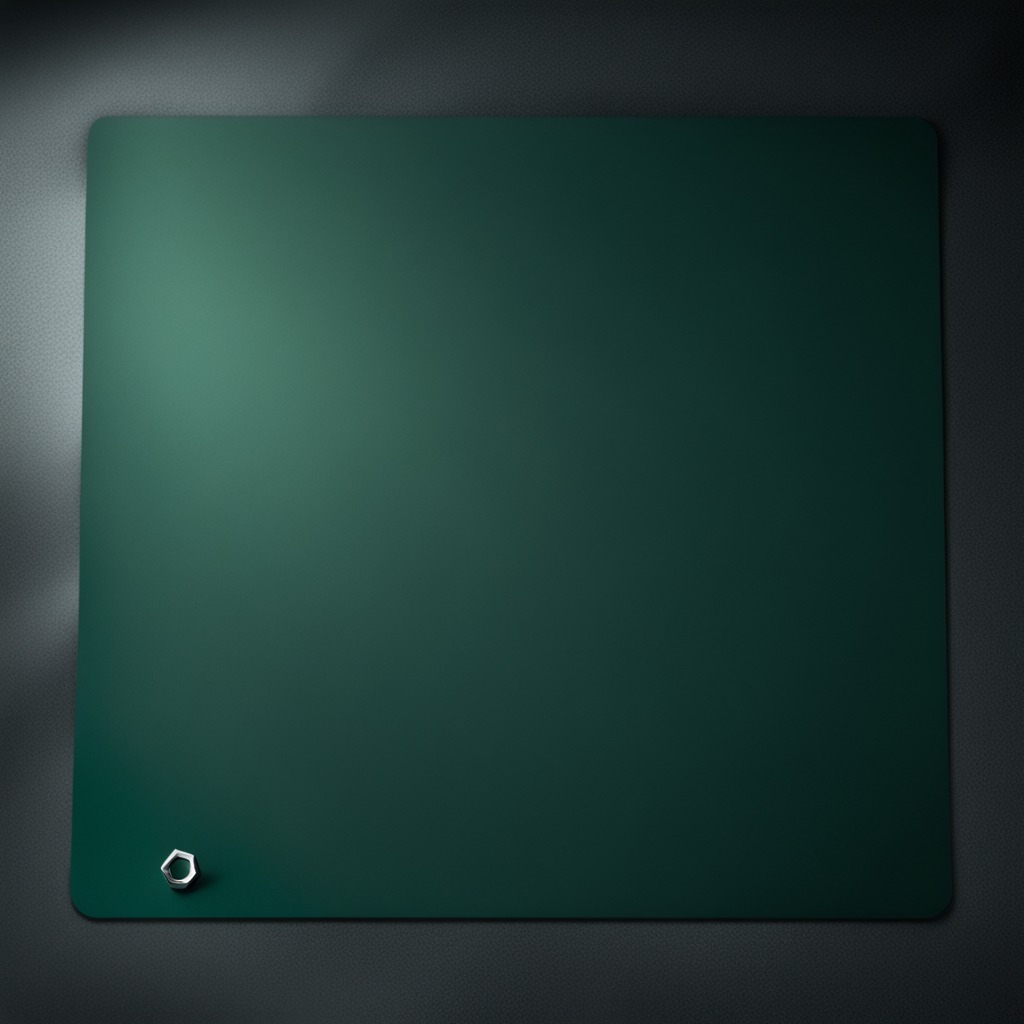
A metal nut lying on a clean granite tabletop covered with a green rubber mat inside a workshop at night dim ambient light soft shadows worn but beneath the mat